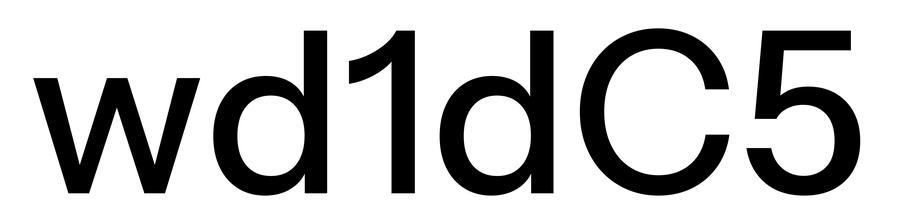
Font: InstrumentSans_Medium